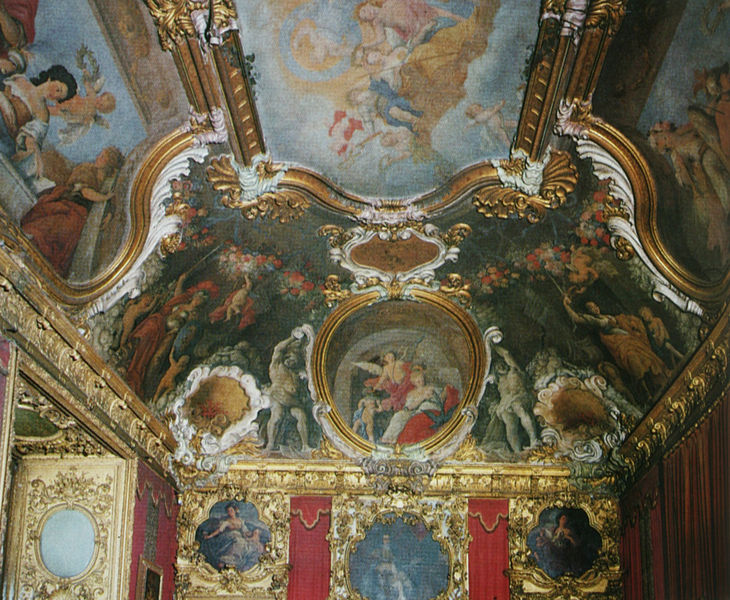
Titel: Palazzo Madama, Camera di Madama Reale
Künstler: Daniele Seyter
Standort: Torino
Institution: Palazzo Madama e Casaforte degli Acaja
Schlagwörter: blau, flügel, gemälde, gott, himmel, kampf, mann, nackt, weiß, wolken, frauen, gelb, grün, landschaft, menschen, blumen, braun, bunt, frau, geschwungen, raum, tür, zimmer, blüten, rot, schloss, malerei, muster, ornament, alt, wand, architektur, barock, rahmen, samt, bild, bildnis, goldrahmen, innenraum, porträt, spiegel, vorhang, kirche, gold, decke, kind, girlande, pflanzen, rokoko, kinder, kreis, oval, rund, tondo, engel, putte, farbig, bilder, farbe, baby, saal, figuren, kuppel, querformat, dekoration, gardine, vorhänge, dekor, floral, ornamente, verzierung, wandmalerei, stuck, balken, bemalt, gewölbe, medaillon, palast, dom, schweben, uniform, helm, allegorie, kranz, lorbeerkranz, mythologie, bildnisse, girlanden, fries, sims, gesims, üppig, christus, jesus, residenz, götter, struktur, fresken, volute, heilige, deckengemälde, fresko, kabinett, voute, harfe, prunk, heilig, putten, maria, szenen, fresco, tafelbild, siegeskranz, palais, gewölbt, feston, michelangelo, deckenmalerei, tondi, rocaille, medaillons, ölbilder, dumm, supraporten, deckenfresko, doof, kartuschen, tafelbilder, illusionismus, asam, quadro riportato, deckenbild, menchen, sixtinische kapelle, deckenfresco, barocl, innendekoration, smalte, verwirrend, improvisiert, wandbehänge, 18. jahrhundert, rote streifen, spielge, wasffen, mraum, bariok, rauhen